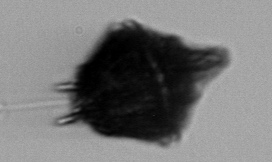
Label: Gonyaulax